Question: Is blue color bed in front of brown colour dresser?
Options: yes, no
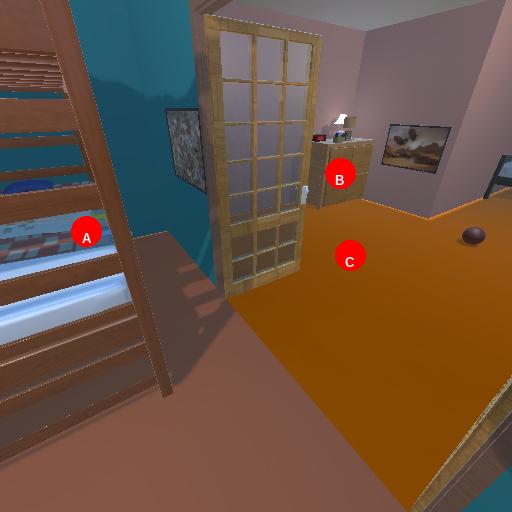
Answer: yes